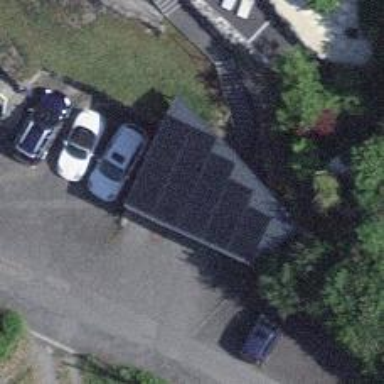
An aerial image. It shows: Solar power generator.